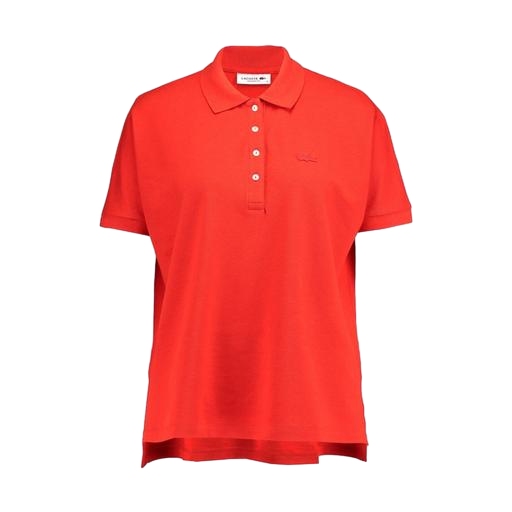
red classic-fit polo shirt, red skinny-fit stretch polo shirt, orange classic-fit polo shirt, white background